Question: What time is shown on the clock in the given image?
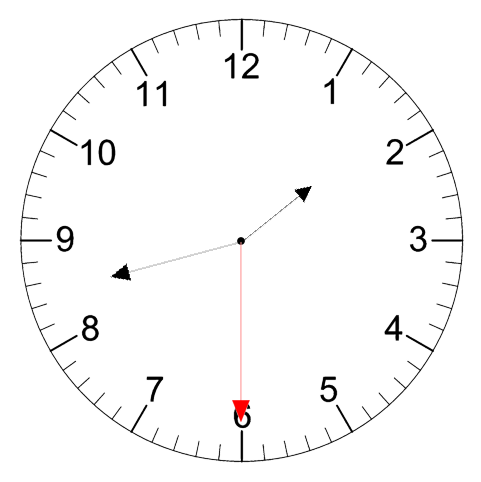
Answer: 01:42:30